Question: I would like to color a barplot as follows:
And I tried the following:
'''
boxplot(a,col=rep(c("blue","orange","green","pink","grey"),each=5))
'''
Here "a" represents an affybatch object.
Of course the above code colors every five bars, and what I really need is color the first six in blue and the next five in orange and so on.
Or even coloring the first ten in blue and the next three in orange and the remaining again in blue would also help.I did not use ggplot because this is an affybatch object.
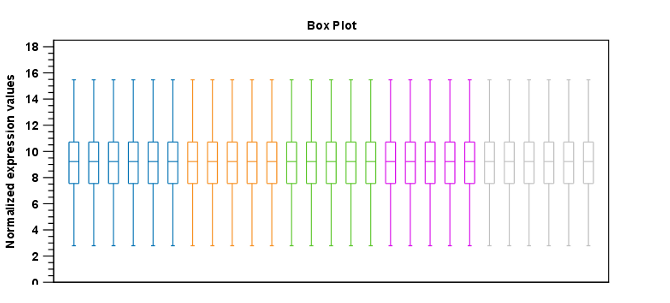
Answer: I have no idea what 'affybatch' is, but if what you're trying to do is get a character vector with the first set repeated 6 times, the next 3 5 times, and the last 6 times (as per your graph), try:
'''
rep(c("blue","orange","green","pink","grey"), c(6, 5, 5, 5, 6))
# [1] "blue" "blue" "blue" "blue" "blue" "blue" "orange" "orange" "orange"
# [10] "orange" "orange" "green" "green" "green" "green" "green" "pink" "pink"
# [19] "pink" "pink" "pink" "grey" "grey" "grey" "grey" "grey" "grey"
'''
Notice the second argument to 'rep'.